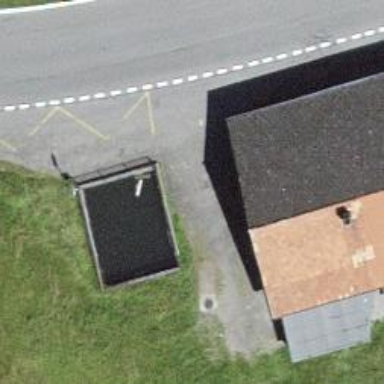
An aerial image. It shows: Bus stop with platform for public transport.